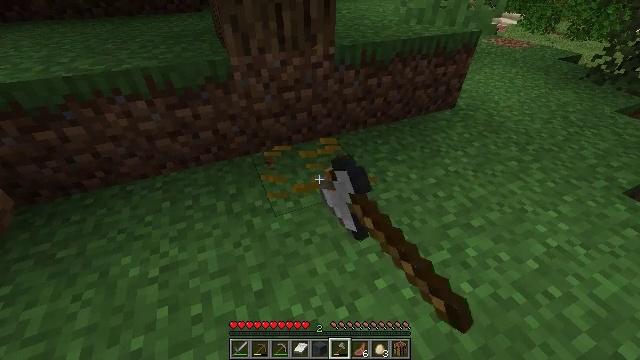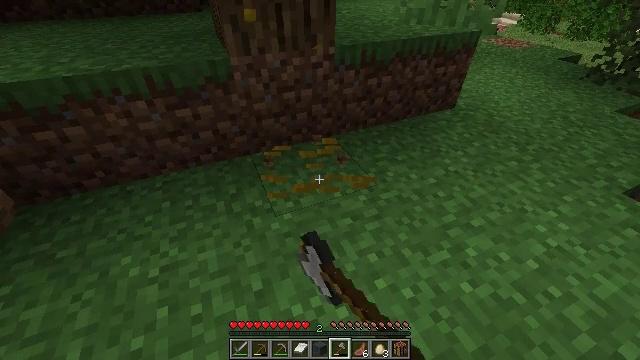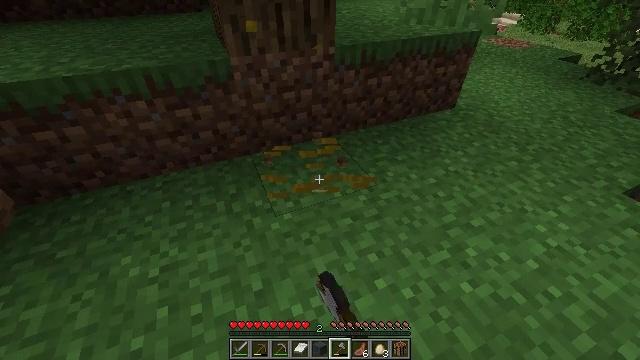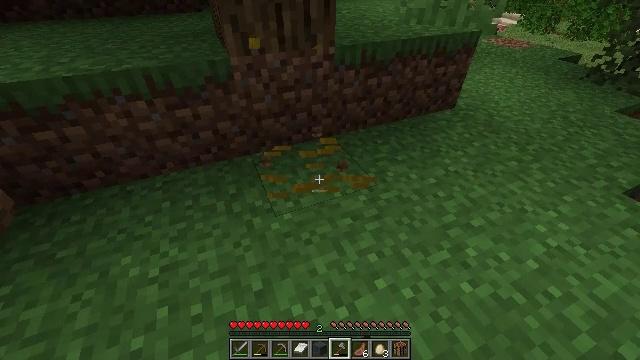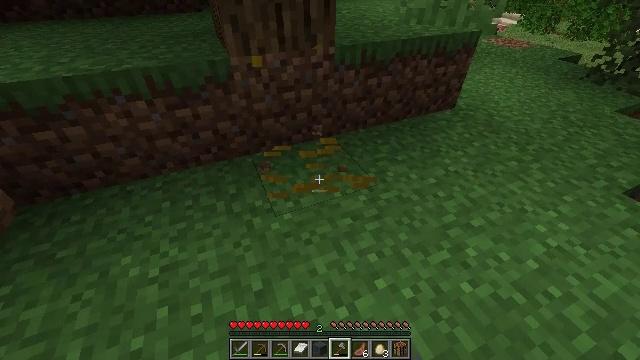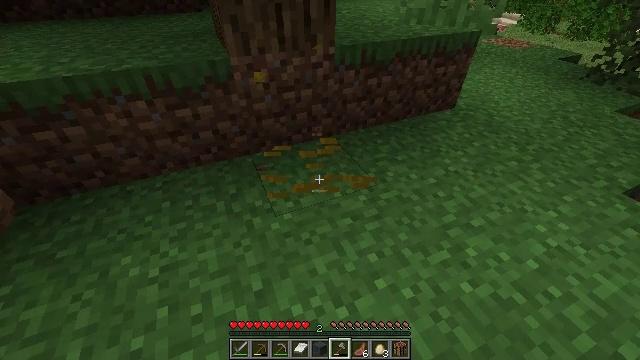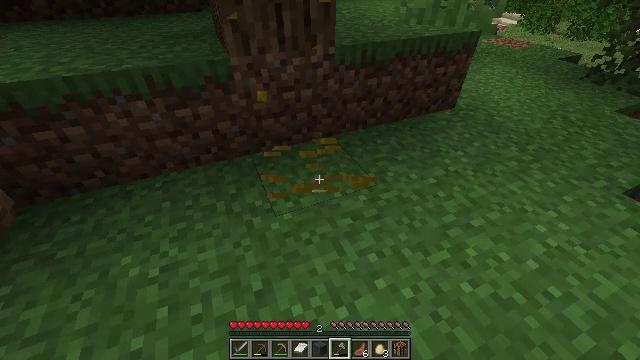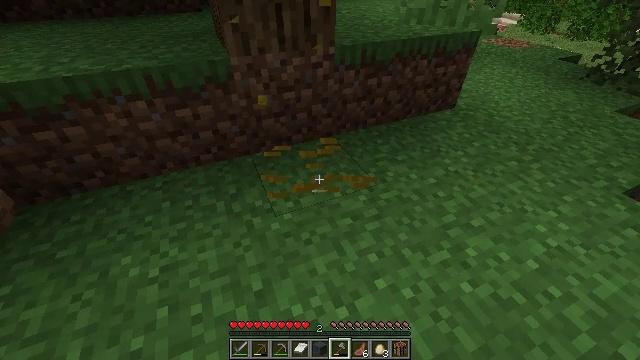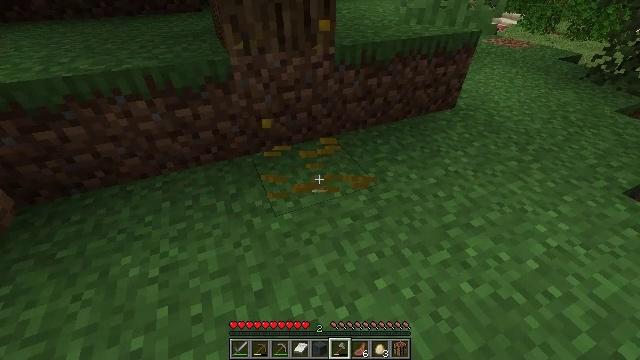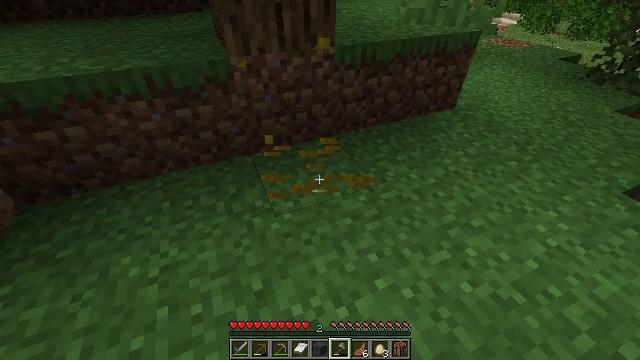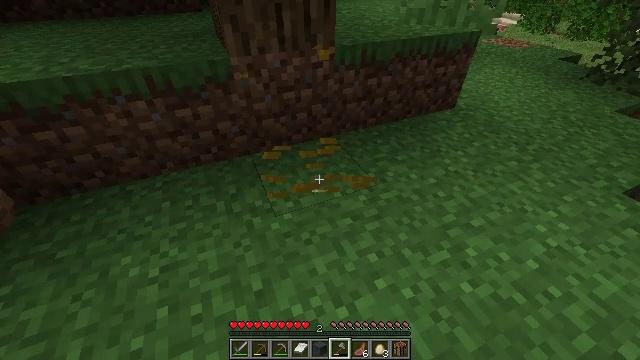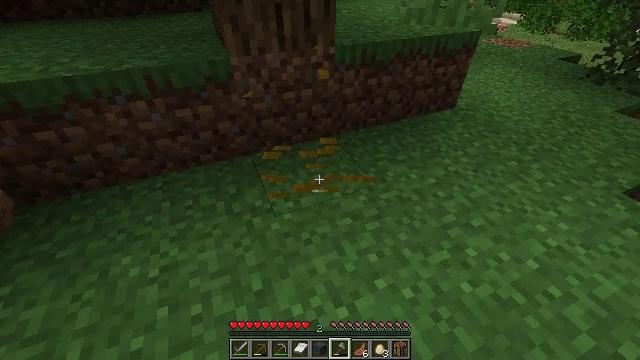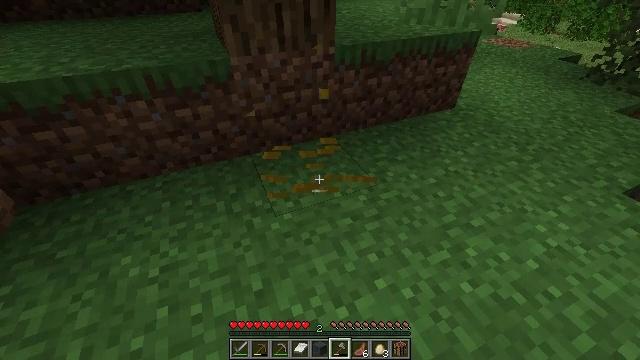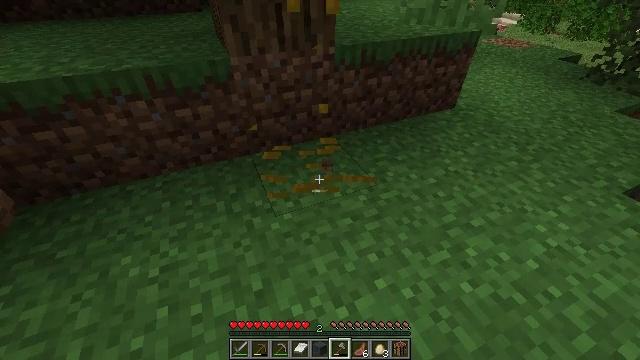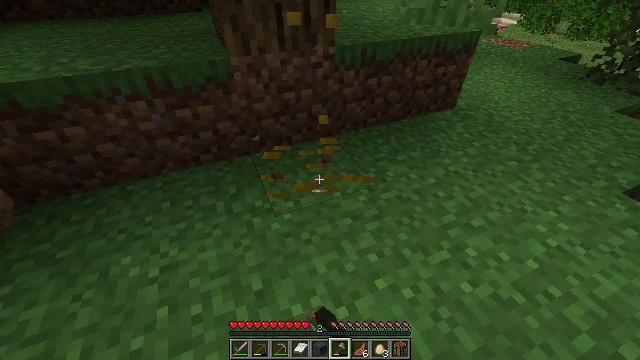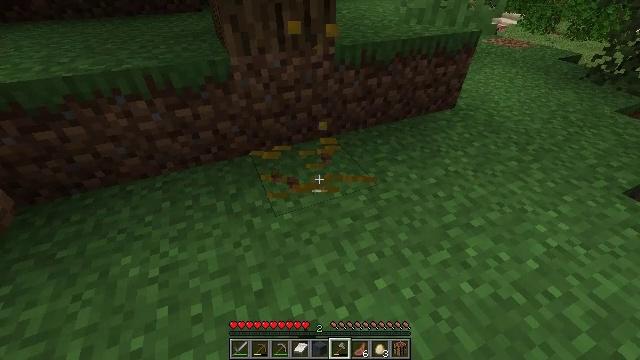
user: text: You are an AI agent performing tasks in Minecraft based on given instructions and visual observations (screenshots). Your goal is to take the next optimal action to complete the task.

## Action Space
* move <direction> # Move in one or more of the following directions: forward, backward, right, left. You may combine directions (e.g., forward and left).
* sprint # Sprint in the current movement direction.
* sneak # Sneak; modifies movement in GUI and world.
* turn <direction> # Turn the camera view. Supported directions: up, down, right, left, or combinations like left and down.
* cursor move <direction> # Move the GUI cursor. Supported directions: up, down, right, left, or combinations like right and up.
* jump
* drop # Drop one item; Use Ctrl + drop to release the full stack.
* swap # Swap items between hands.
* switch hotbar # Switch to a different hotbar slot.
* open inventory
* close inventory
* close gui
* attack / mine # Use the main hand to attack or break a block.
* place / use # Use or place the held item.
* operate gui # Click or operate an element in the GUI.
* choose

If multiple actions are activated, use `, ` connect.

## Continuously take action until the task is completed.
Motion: motion action
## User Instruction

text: Break the bee nest from a tree.
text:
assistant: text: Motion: attack / mine
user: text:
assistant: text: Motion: no_op
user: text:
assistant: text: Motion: no_op
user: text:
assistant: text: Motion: no_op
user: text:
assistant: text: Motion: no_op
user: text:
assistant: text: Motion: no_op
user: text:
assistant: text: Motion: no_op
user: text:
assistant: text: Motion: no_op
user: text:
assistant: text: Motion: no_op
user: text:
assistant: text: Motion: no_op
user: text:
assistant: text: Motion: no_op
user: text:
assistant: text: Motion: no_op
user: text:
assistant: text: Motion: attack / mine
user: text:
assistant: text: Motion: attack / mine
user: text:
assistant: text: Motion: attack / mine
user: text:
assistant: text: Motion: attack / mine
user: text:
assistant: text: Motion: no_op
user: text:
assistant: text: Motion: no_op
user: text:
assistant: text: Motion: no_op
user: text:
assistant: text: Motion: turn up
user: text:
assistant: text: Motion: turn up
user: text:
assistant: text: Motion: turn left and up
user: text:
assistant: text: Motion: turn left and up
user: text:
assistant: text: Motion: turn up
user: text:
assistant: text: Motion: turn up
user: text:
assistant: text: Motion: turn up
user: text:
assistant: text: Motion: turn up
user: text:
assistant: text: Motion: turn up
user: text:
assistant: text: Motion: no_op
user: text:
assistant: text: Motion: no_op